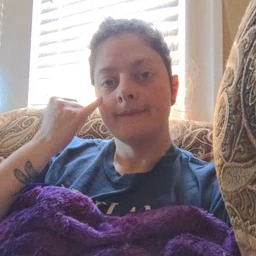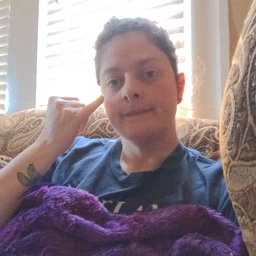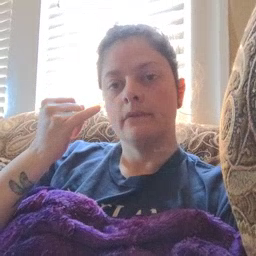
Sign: if